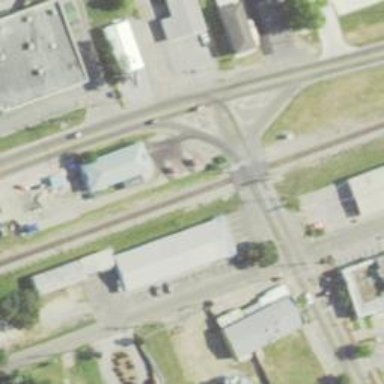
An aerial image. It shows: Level crossing with both lights and saltire in place.